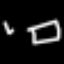
Label: square